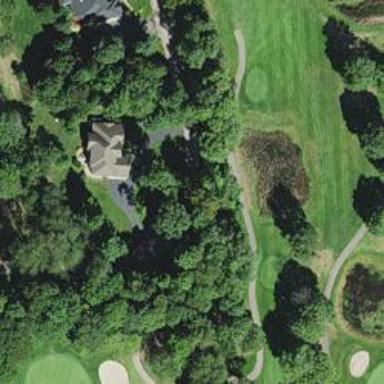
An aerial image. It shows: Service road used as golf cart path.